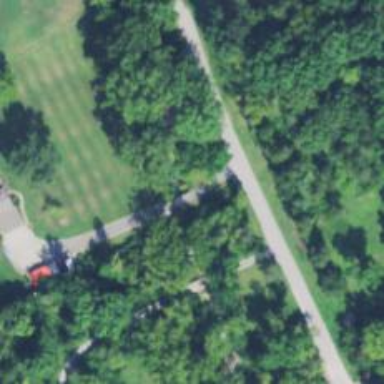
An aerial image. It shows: Driveway that functions as bridge.